Interaction volume radius: 5 \u00c5
Interaction volume height: 35 \u00c5
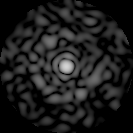
Disorder parameter: 0.8547